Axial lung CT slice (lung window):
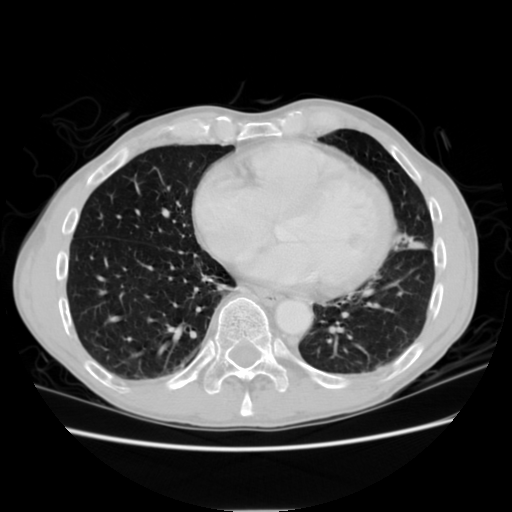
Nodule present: no